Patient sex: M
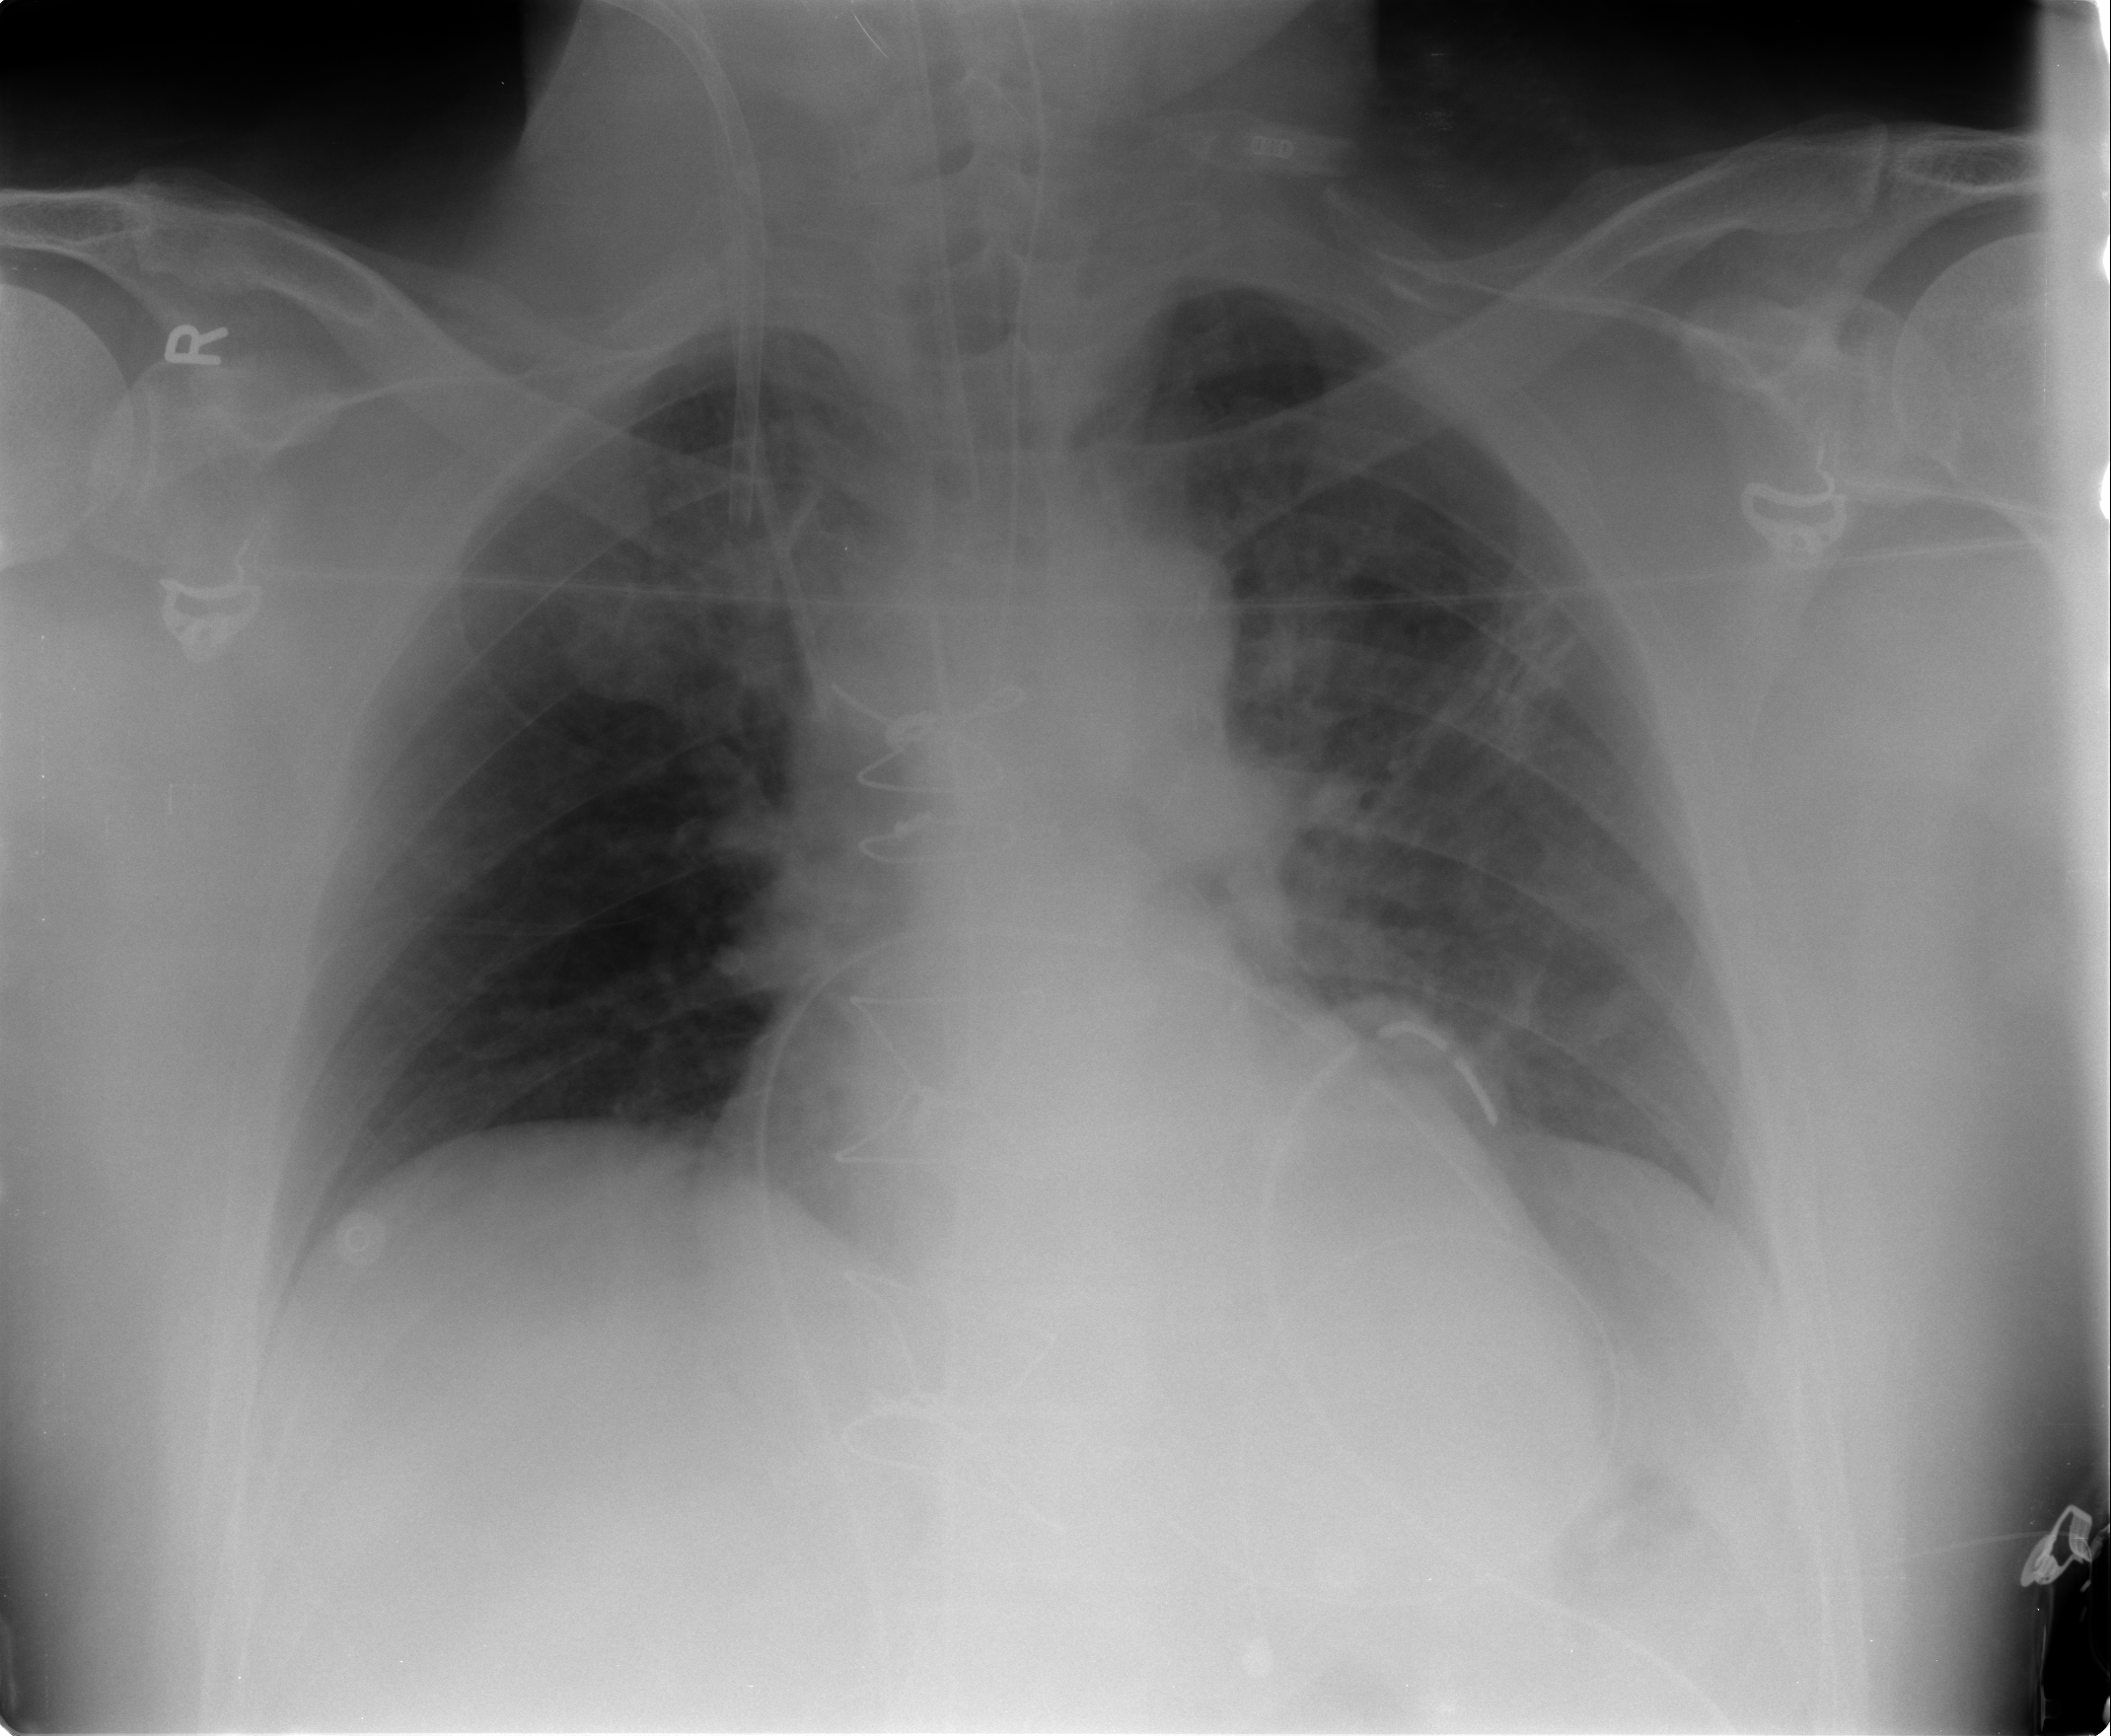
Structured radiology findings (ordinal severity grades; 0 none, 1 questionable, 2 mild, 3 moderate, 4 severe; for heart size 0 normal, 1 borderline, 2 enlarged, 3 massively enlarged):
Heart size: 0
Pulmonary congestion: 1
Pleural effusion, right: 0
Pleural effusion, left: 0
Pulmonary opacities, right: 0
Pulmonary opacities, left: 0
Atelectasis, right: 0
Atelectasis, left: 2